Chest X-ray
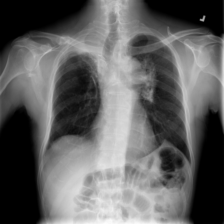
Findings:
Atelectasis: negative
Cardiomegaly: negative
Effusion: negative
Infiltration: negative
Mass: negative
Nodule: negative
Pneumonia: negative
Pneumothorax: negative
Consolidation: negative
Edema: negative
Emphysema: negative
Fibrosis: positive
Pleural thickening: negative
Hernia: negative